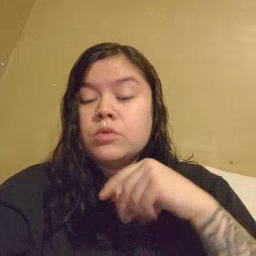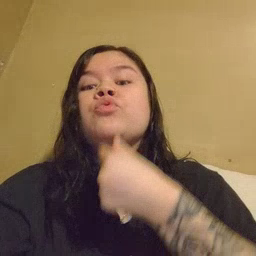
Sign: giraffe